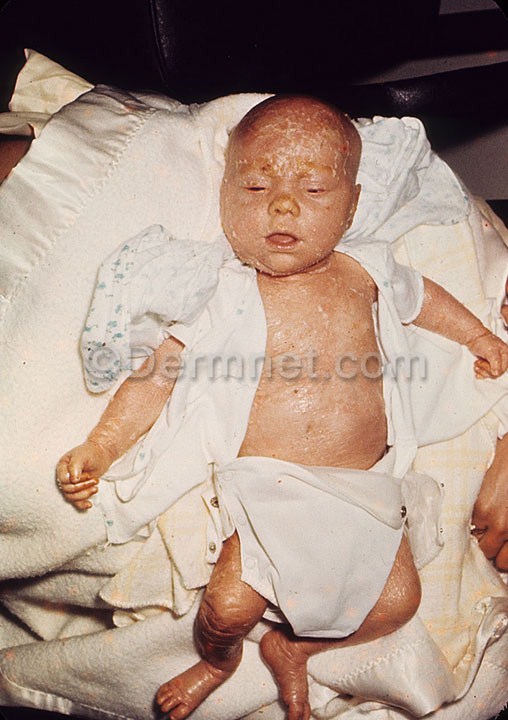
Disease: Atopic Dermatitis Photos